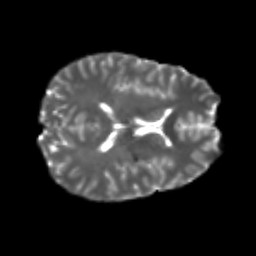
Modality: T2w
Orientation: axial
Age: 23
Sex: male
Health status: healthy
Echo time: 0.074 s